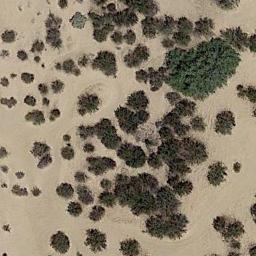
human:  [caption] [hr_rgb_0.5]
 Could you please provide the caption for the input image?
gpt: The chaparral is consist of some bushes on the desert .

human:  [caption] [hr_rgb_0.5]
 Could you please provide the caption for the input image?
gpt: Some disconnected chaparrals of different kinds grow in the desert .

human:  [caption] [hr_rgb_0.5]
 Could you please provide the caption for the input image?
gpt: Chaparral is evenly distributed on the sand .

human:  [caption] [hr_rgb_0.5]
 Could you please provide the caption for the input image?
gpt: The middle of the chaparral is dense .

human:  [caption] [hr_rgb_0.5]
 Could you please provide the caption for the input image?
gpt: There is a path and scattered trees in the jungle .